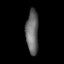
Tissue: prostate
Cell type: B cells
Senescence score: 0.7643
Nuclear area (px): 550
Mean DAPI intensity: 102.416